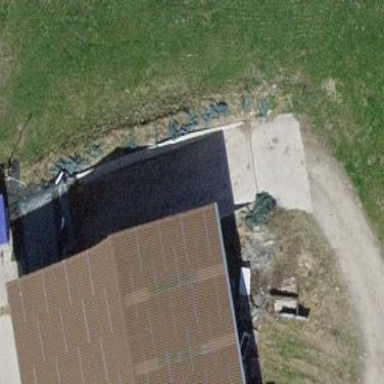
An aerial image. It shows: Bunker silo.